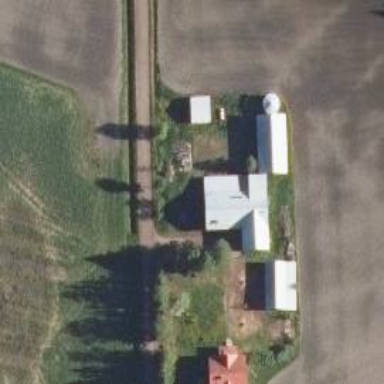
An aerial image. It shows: Farmyard area.